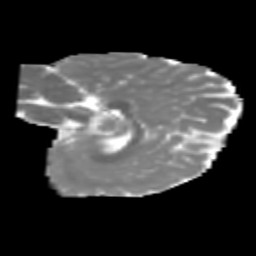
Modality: MD
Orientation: sagittal
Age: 6
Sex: male
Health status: healthy